Question: When I wrap listtile in card with dismissible widget into another card or container as in the screenshot in the link, when I drag the dismissible card, it goes out of the parent card that wraps it.
I don't want it to go outside the white card area in the screenshot in the link.

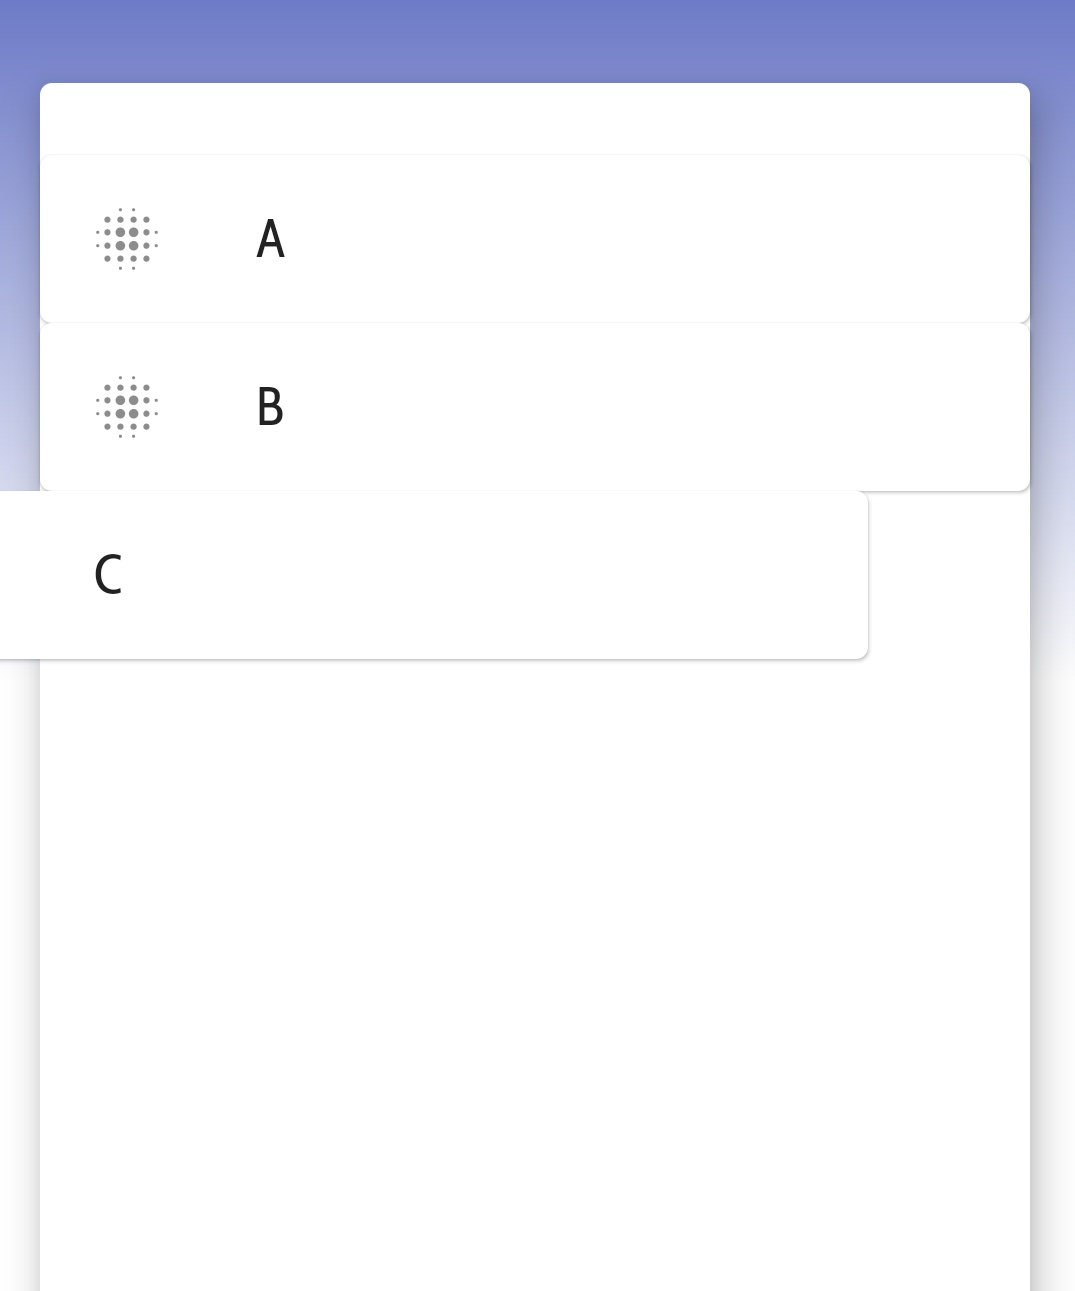
Answer: You can set the <URL> of your 'Card' to any of the 'Clip.hardEdge', 'Clip.antiAlias', 'Clip.antiAliasWithSaveLayer'. This clips the content of your card when drawing.
You should read up on the clipping behaviour, artifacts and trade-offs in the <URL> documentation as different behaviors result in different results in terms of aliasing and performance.